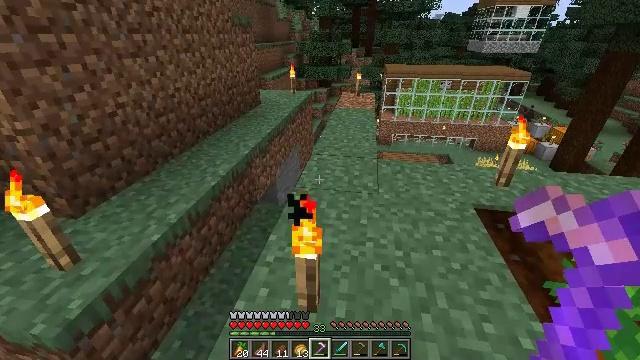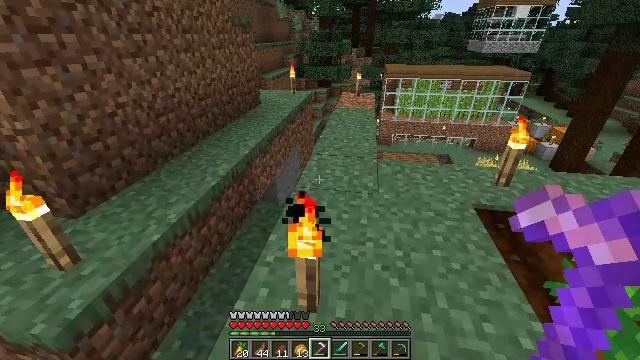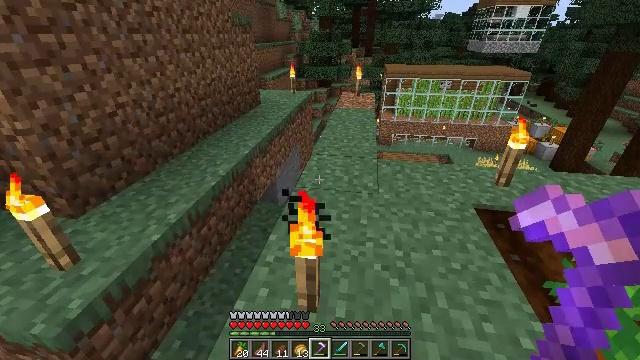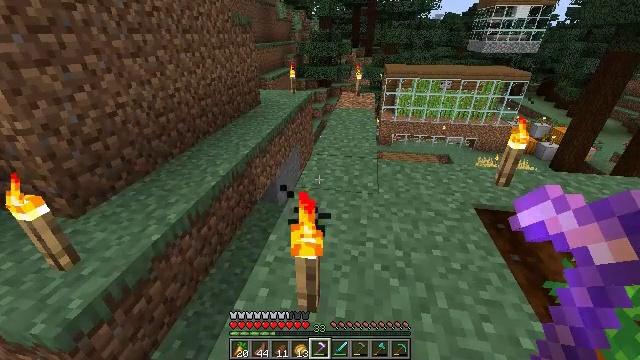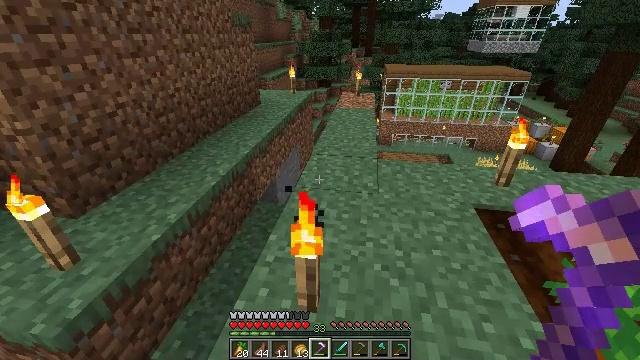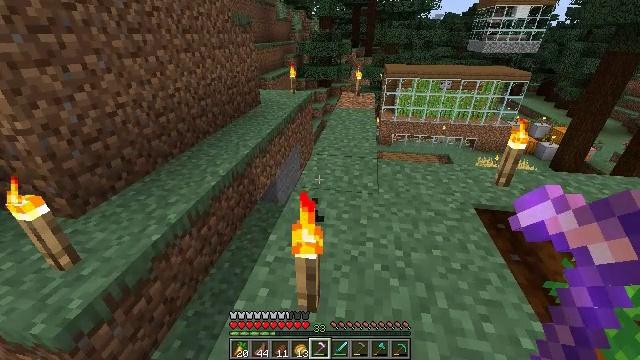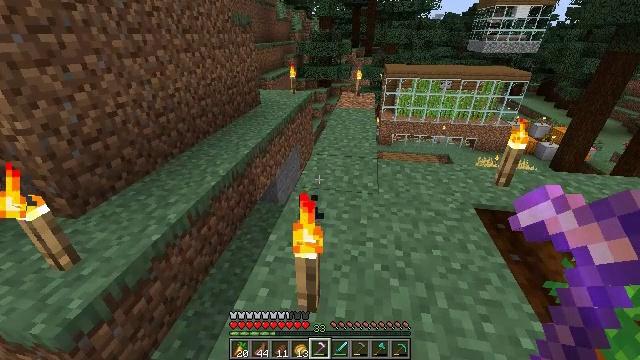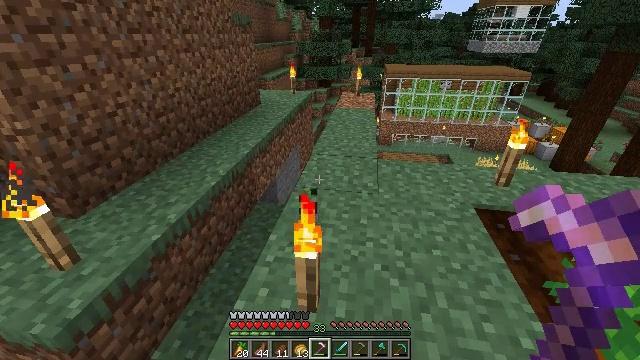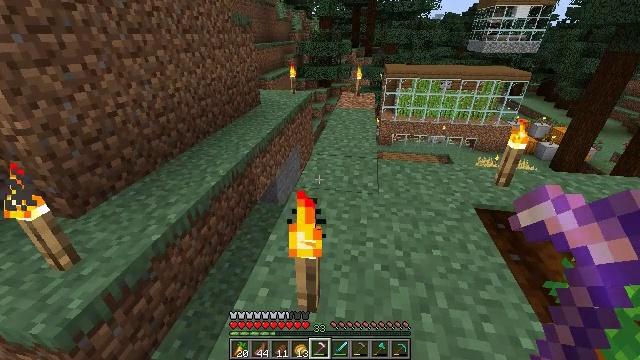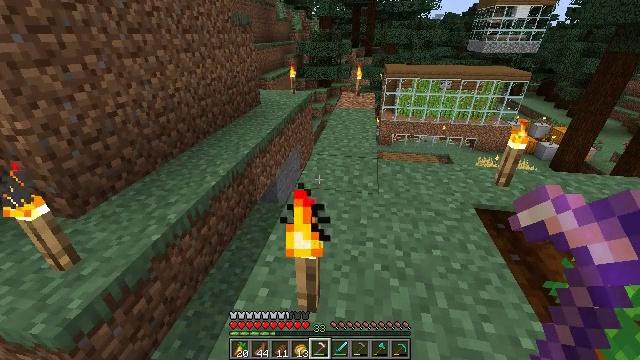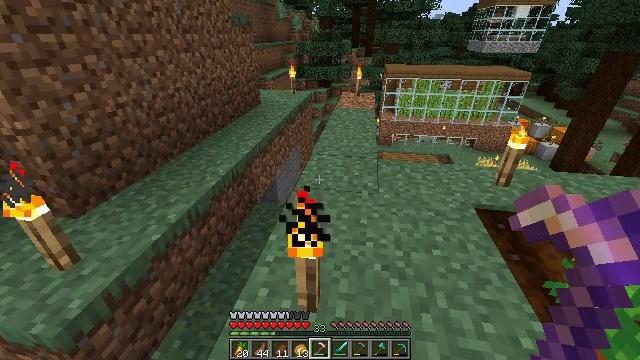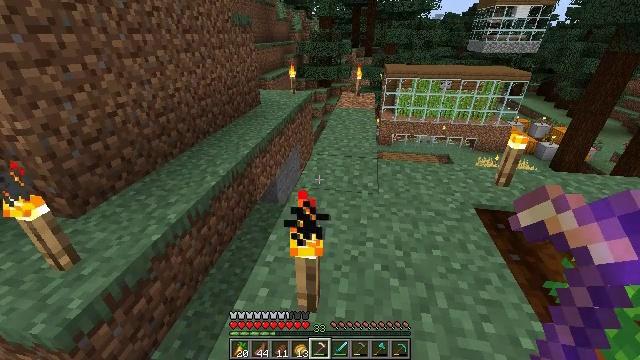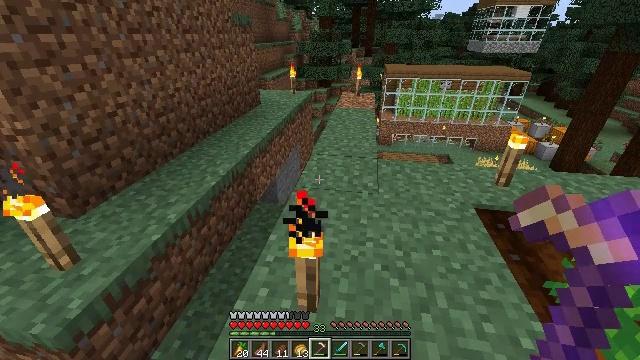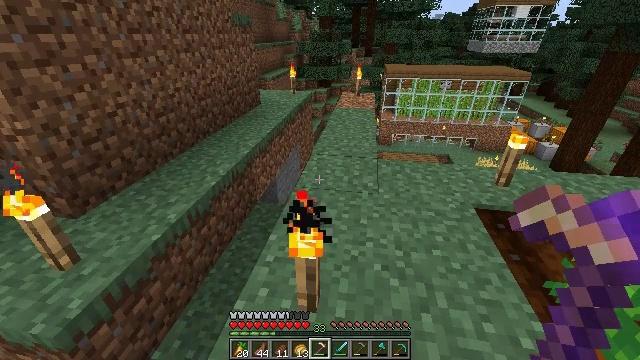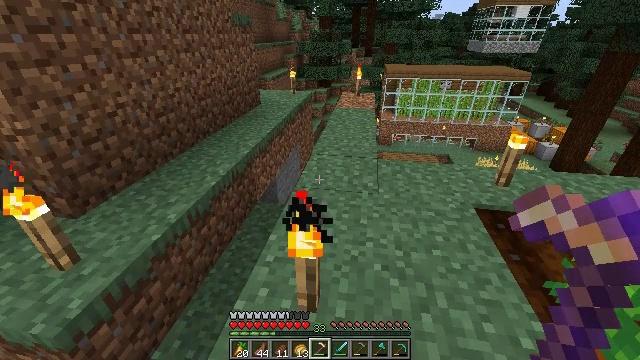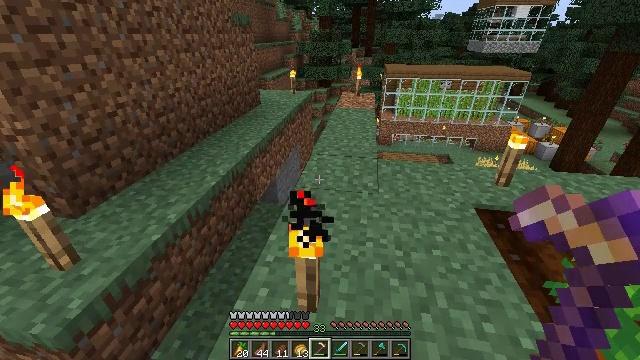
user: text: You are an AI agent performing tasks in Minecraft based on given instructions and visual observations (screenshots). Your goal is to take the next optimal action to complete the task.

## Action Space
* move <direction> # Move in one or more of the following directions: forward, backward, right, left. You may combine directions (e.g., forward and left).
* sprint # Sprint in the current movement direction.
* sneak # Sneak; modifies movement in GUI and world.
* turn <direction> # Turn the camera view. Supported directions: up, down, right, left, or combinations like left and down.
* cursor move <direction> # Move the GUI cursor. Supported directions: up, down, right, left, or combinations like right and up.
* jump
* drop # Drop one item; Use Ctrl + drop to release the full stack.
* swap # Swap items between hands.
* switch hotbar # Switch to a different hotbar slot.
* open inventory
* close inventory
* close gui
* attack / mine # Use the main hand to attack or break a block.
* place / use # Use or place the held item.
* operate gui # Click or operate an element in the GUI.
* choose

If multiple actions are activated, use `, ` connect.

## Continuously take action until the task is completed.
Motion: motion action
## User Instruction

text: Dig up carrots from the soil.
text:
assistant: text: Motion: no_op
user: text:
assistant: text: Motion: no_op
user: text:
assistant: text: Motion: no_op
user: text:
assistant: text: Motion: no_op
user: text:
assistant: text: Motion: no_op
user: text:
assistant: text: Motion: no_op
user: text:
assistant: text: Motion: no_op
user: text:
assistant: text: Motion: no_op
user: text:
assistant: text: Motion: no_op
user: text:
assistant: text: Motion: no_op
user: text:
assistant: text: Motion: no_op
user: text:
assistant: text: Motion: no_op
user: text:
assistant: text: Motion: no_op
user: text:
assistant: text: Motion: no_op
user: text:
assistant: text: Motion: no_op
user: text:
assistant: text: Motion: no_op
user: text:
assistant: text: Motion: no_op
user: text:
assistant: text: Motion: no_op
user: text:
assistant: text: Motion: no_op
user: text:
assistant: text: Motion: no_op
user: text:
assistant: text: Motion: no_op
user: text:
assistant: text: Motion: no_op
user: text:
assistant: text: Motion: no_op
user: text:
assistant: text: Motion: no_op
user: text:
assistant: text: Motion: no_op
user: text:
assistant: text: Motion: no_op
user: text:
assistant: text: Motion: no_op
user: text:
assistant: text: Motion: no_op
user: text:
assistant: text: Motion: no_op
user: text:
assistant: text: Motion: no_op